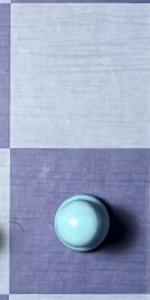
Label: Pawn_White